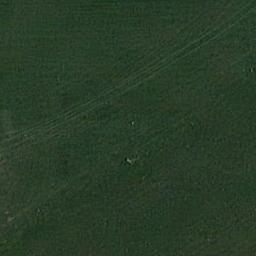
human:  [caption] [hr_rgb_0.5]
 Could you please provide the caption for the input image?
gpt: This meadow has dense grasses and a trail is also on the meadow .

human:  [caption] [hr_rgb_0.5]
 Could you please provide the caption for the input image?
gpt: A large lush green meadow covered with green grass .

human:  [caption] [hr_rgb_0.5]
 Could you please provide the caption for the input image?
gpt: The grass is flanked by lush woods .

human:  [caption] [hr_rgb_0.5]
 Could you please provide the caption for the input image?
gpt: The meadow is dense but uneven .

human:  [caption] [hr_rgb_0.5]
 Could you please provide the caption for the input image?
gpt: A dense meadow with many green grass .